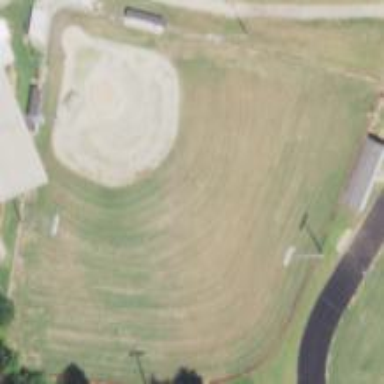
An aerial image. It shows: Grass pitch designated for baseball.